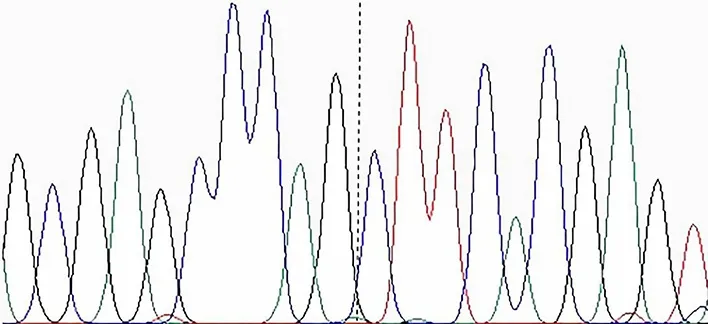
Gel electrophoresis and sequence analysis of the CBFbeta/MYH11 transcript. B, Sequence analysis of the CBFbeta/MYH11 transcript showed a breakpoint between exon 4 of the CBFbeta gene and exon 34 of the MYH11 gene.
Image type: chart (chart)